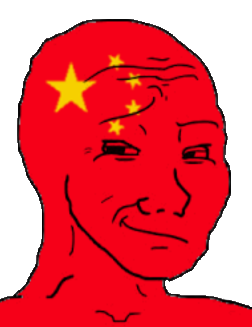
Label: 5_Smugjak